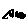
Label: cat